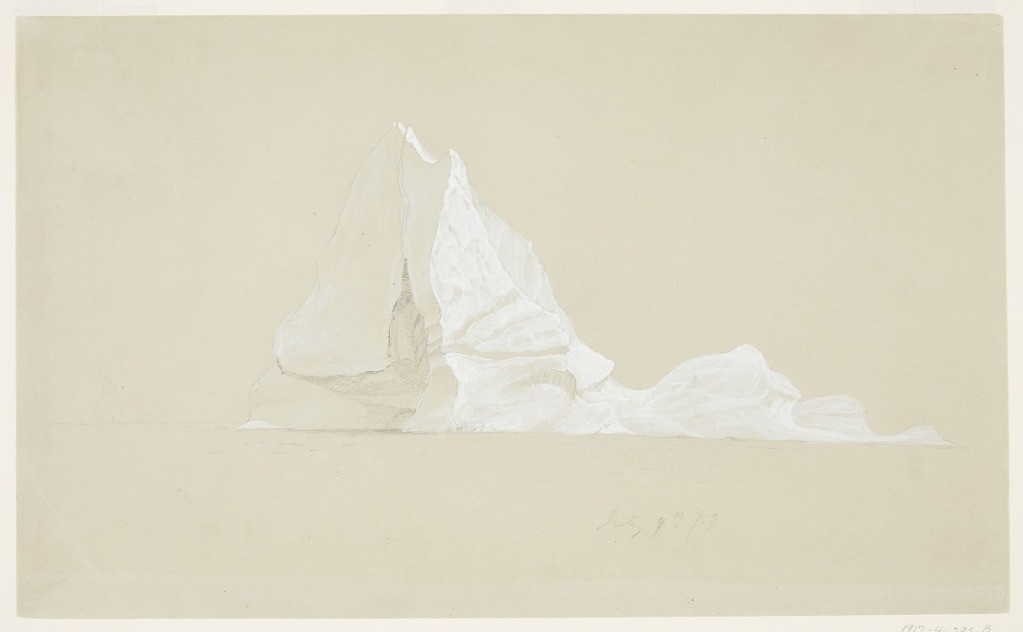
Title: Iceberg near Battle Harbour, Canada
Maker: Frederic Edwin Church, American, 1826–1900
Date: July 9, 1859
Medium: Graphite and gouache on light green wove paper
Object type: Drawing
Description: Seascape sketch showing a view of a roughly pyramidal iceberg near Battle Harbour, Canada, that features a lofty, sharp pinnacle at left that descends to an undulating, flowing form at right. Entire right side of iceberg highlighted in white gouache. In the background at left, two other icebergs are visible on the horzon: one tall tower at left, and another, shorter berg at right.